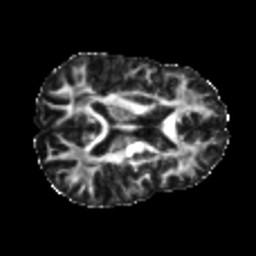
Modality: FA
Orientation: axial
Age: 26
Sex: male
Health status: healthy
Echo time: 0.074 s